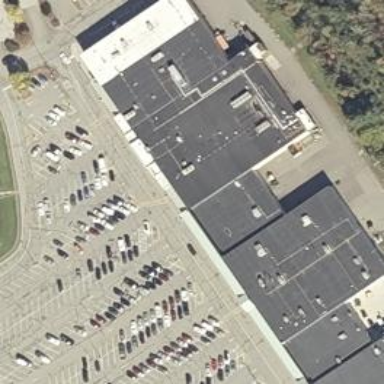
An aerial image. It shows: Supermarket building.